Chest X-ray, PA view. Patient: 24 years old, sex F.
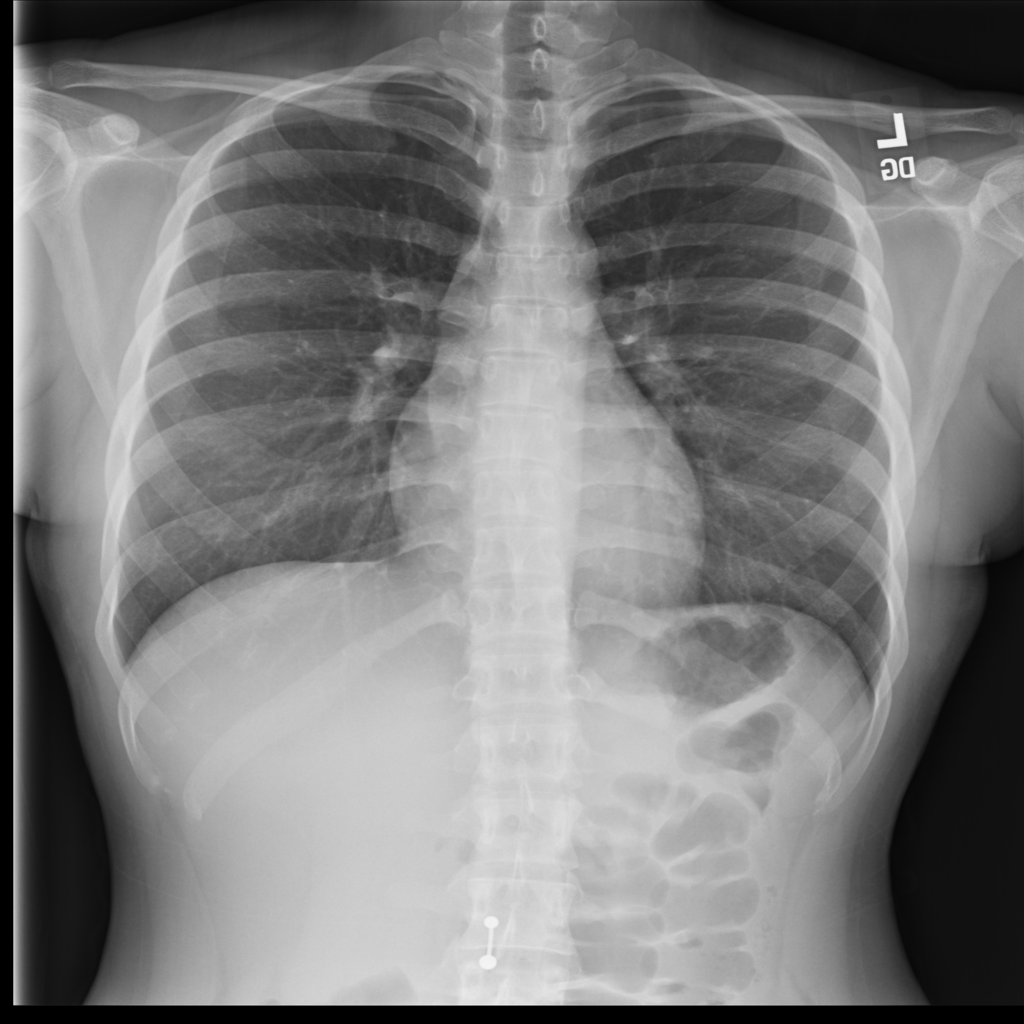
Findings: No Finding